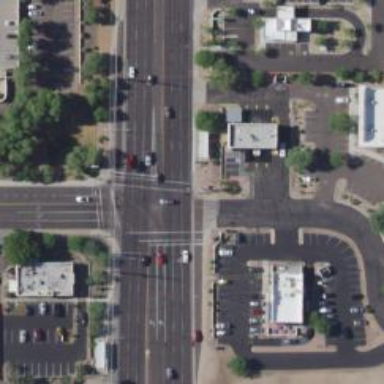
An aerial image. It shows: Solid stop line on the road marking.